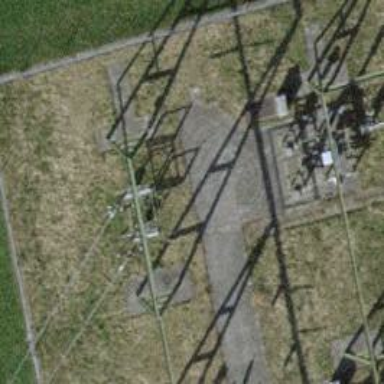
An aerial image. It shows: Power line in the image.